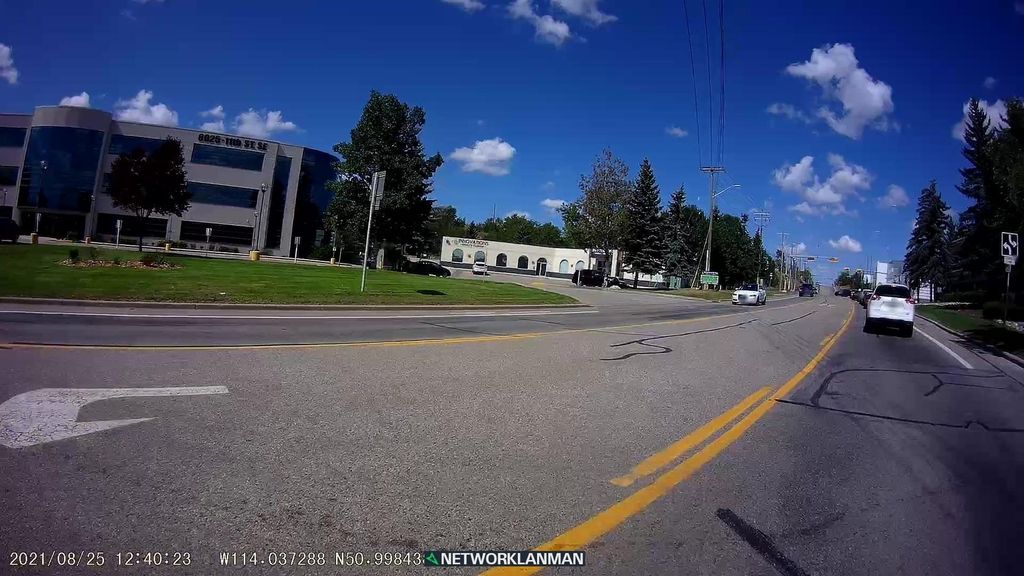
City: calgary